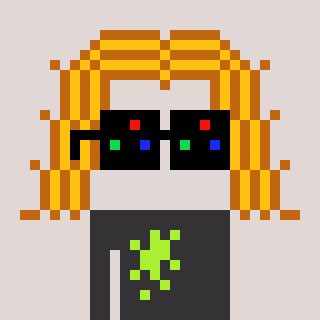
a pixel art character with square black sunglasses, a hair-shaped head and a grayscale-colored body on a warm background